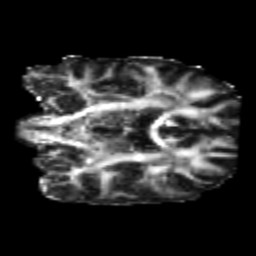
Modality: FA
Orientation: coronal
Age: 20
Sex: male
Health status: healthy
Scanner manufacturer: philips
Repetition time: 7.476 s
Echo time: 0.08753 s